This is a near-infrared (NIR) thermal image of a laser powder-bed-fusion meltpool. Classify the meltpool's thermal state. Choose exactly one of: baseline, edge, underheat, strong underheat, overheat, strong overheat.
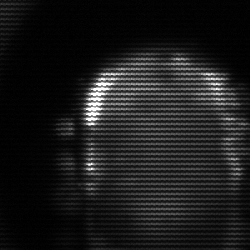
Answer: baseline